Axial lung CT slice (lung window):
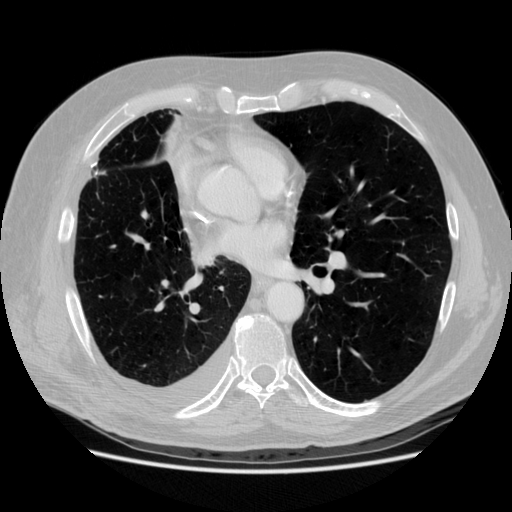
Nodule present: no